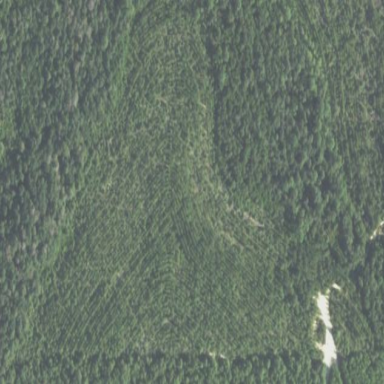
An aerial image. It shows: Forest with needle-leaved trees.